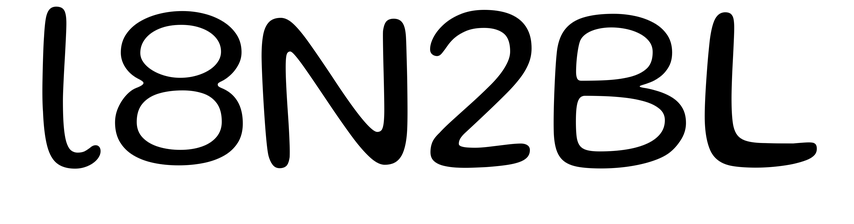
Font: Gluten_Light